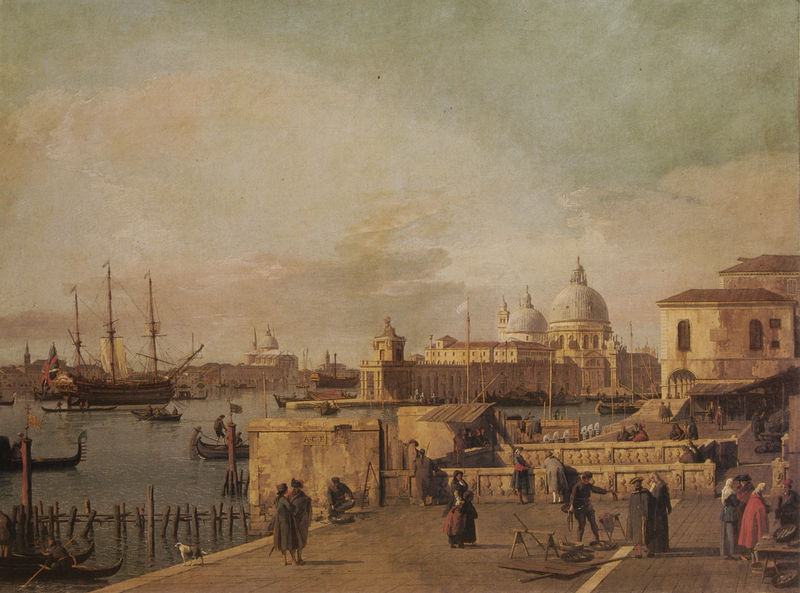
Titel: Entrance to the Grand Canal: from the West End of the Molo
Künstler: Canaletto (Antonio Canal)
Standort: Washington (District of Columbia)
Institution: National Gallery of Art
Schlagwörter: blau, dunkel, gemälde, himmel, meer, schatten, umhang, wasser, weiß, wolken, fluss, frauen, grün, landschaft, menschen, ocker, see, stadt, ufer, abend, fenster, frau, grau, hell, laterne, laternen, licht, marmor, männer, schwarz, strasse, dach, gebäude, haus, hund, rot, tiere, wolke, beige, haube, malerei, hose, architektur, öl, horizont, häuser, morgen, spiegelung, gehen, kanal, kirche, sonne, gold, mantel, händler, personen, rosa, boot, boote, genre, kahn, ruder, turm, hellblau, hündchen, schiff, schiffe, segel, segelschiffe, wellen, ansicht, fahnen, fassaden, italien, ort, passanten, vedute, venedig, schuhe, fahne, hosen, mast, segelschiff, dächer, mauer, abendsonne, markt, platz, arbeiter, figuren, hafen, kähne, rundbogen, anleger, kai, kuppel, masten, promenade, möwe, querformat, steg, treppe, treppen, balken, bohlen, stufe, stufen, strumpf, brun, striche, kirchen, stadtansicht, strümpfe, verkäufer, kuppeln, türme, palast, dom, mole, strich, bürger, mäntel, stand, dreispitz, hauben, schuh, wimpel, kathedrale, handwerker, mensche, hellgrau, sägen, marktplatz, uferpromenade, icht, fischerei, spaziergänger, bote, bock, böcke, sakral, absperrung, golf, canaletto, lagune, basilika, morgensonne, santa maria, ankerplatz, vorplatz, botte, piazza, gerefft, meerarm, gondel, gondeln, gondoliere, san marco, santa maria della salute, dogenpalast, markusplatz, kanäle, viertel, dreimaster, salute, il redentore, beinkleid, adria, handelsschiff, schoff, dogen, kupell, guardi, itaöien, idealansicht, haäuser, cannaletto, adra, logena, pirandello, riva dei sciavoni, santa maria de salute, segelschoff, wenedig, 18. jahrhundert, 1750, hhafen, dorsoduro, tischböcke, kuppeól